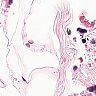
Metastatic tissue present: no